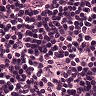
Metastatic tissue present: no